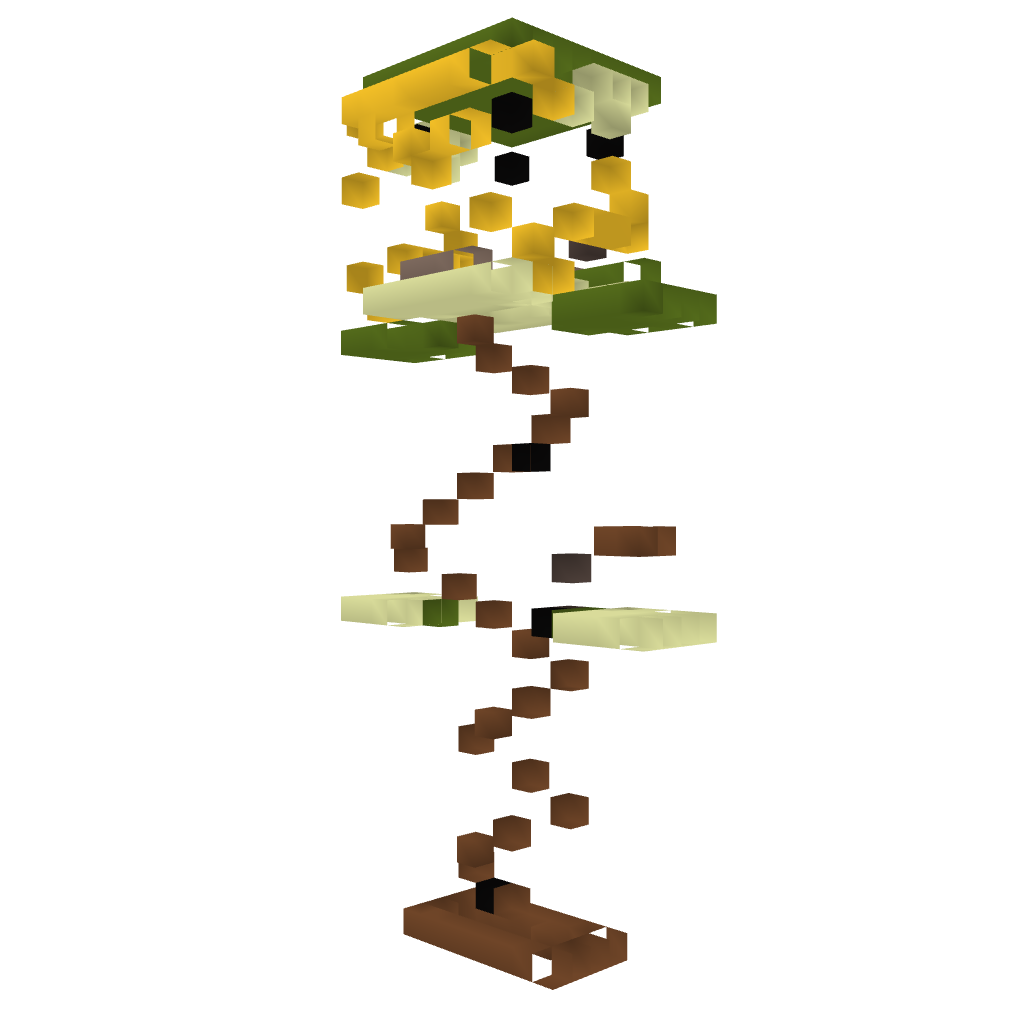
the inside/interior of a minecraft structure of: Link's Statue